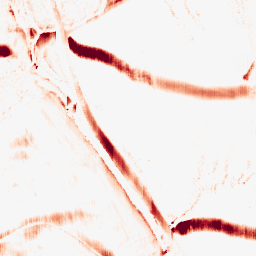
Category: morphological
Decomposition family: morphological_rect
Decomposition parameters: operation: opening
width: 5
height: 20
Upsampling method: fft_zeropad
Upsampling parameters: scale: 2
Upsampling scale: 2